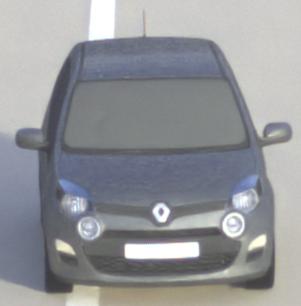
Make: Renault
Model: Twingo 1.2 LEV 16V 75
Detailed model: Twingo (II)
Model produced from: 2012/01
Model produced until: 2014/07
Doors: 3
Color: gray
Road condition: dry road
Daytime: morning or afternoon
Contrast: medium contrast